Interaction volume radius: 5 \u00c5
Interaction volume height: 25 \u00c5
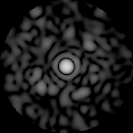
Disorder parameter: 0.84